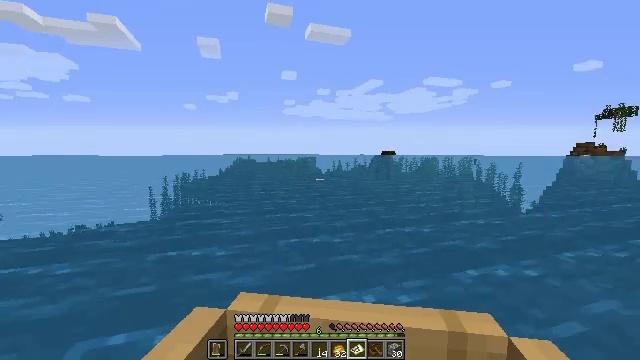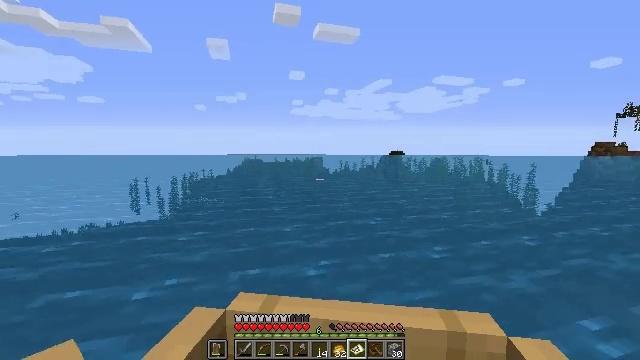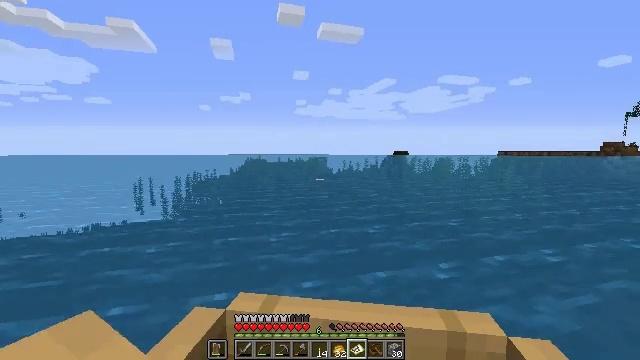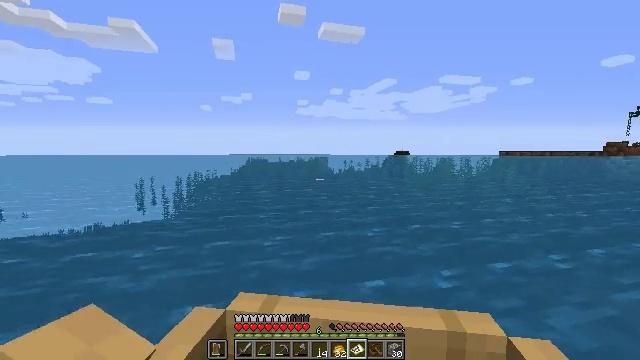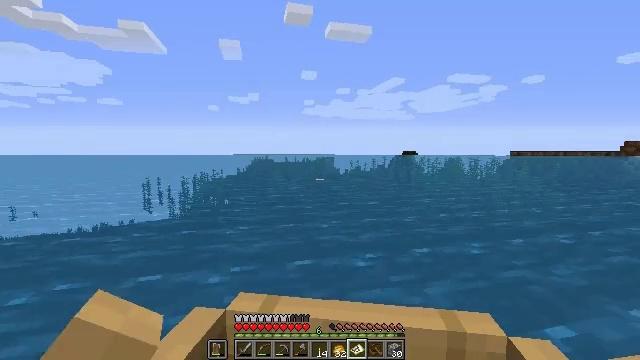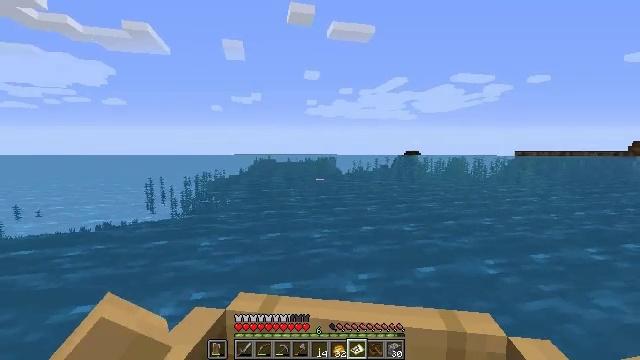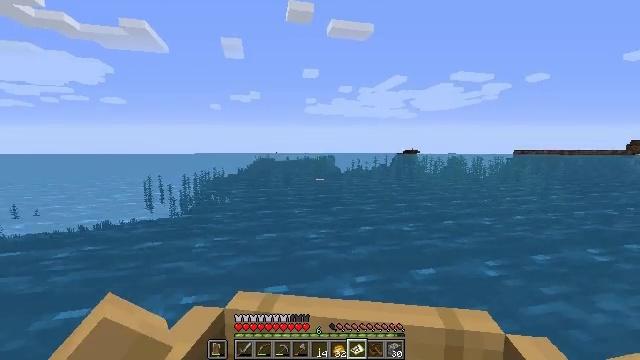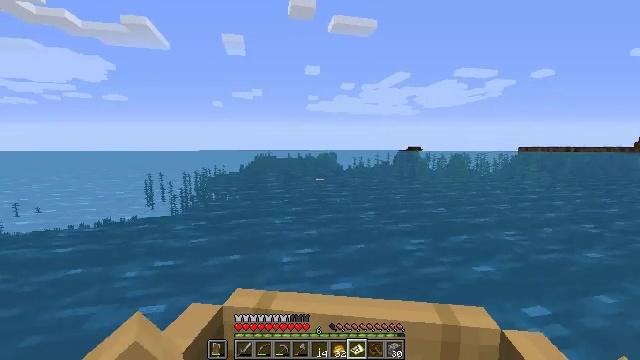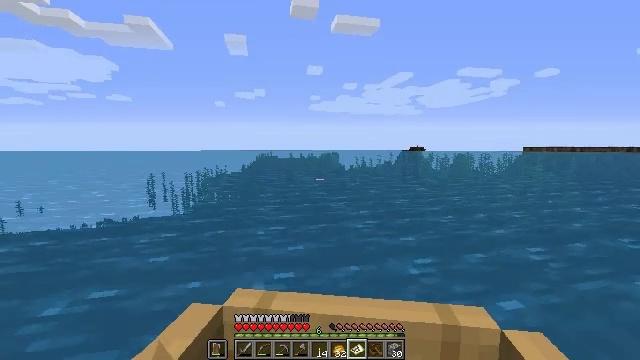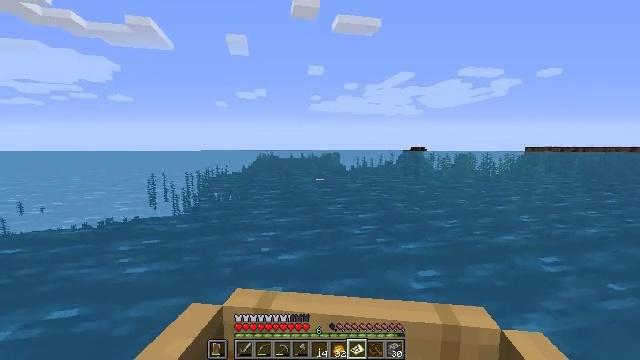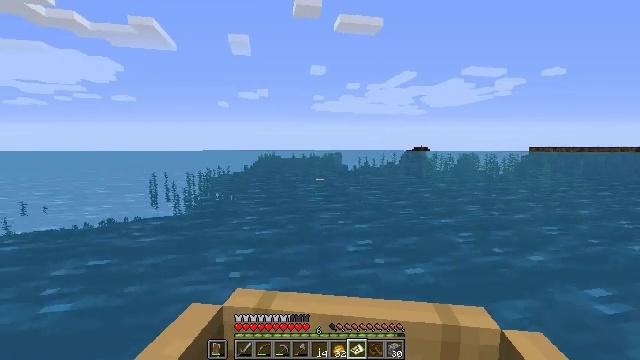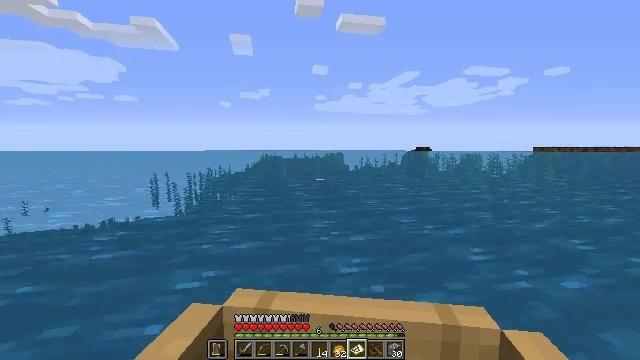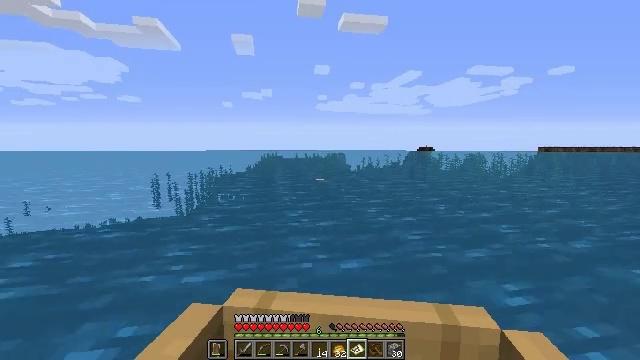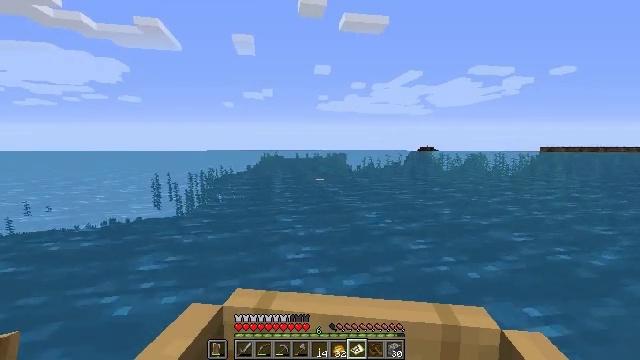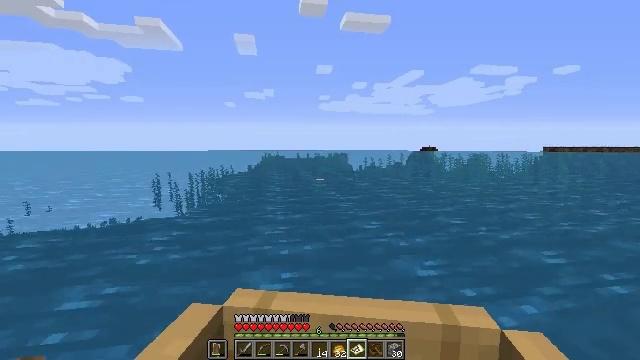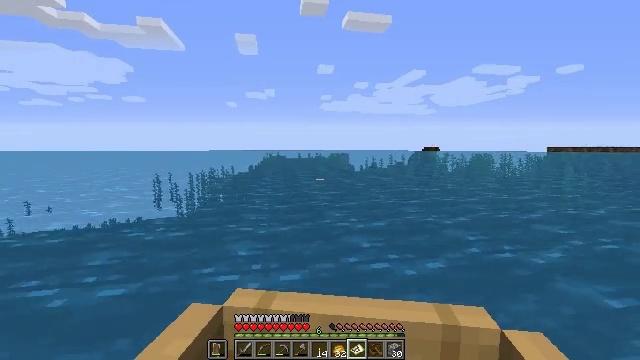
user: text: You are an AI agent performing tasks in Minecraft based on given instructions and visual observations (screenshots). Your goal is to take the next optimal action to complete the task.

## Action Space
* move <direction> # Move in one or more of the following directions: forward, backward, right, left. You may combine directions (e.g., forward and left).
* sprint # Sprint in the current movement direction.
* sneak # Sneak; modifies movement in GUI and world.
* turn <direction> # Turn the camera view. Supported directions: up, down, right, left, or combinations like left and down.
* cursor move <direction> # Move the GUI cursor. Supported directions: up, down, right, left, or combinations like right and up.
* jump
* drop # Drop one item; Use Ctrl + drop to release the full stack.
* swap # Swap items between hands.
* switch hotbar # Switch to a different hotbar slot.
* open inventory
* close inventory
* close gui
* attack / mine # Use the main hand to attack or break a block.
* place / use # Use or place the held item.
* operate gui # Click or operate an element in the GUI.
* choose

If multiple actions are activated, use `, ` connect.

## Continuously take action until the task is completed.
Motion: motion action
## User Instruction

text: Dig up some sand.
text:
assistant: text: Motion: move forward
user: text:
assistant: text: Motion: move forward
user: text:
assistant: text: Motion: move forward
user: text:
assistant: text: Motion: move forward
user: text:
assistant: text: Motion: move forward
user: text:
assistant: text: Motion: move forward
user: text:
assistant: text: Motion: move forward
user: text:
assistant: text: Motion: move forward
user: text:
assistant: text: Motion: move forward
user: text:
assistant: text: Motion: move forward
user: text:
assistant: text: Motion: move forward
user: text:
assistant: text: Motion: move forward
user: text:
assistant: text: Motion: move forward
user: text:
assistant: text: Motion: move forward
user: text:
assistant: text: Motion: no_op
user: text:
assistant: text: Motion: no_op
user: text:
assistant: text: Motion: no_op
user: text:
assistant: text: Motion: no_op
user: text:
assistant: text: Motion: no_op
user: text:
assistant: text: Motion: no_op
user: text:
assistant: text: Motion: no_op
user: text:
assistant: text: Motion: no_op
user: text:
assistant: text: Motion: no_op
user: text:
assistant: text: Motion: move forward
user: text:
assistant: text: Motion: move forward
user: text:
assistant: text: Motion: move forward
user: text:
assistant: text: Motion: move forward
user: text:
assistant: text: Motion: move forward
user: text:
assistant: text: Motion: move forward
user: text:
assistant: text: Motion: move forward